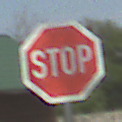
Verkehrszeichen: Stop
Umgebung: Outdoor, Nature
Tageszeit: MorningAfternoon
Wetter: PartlyCloudy
Licht: Natural
Jahreszeit: NotSpecified
Kontrast: HighContrast